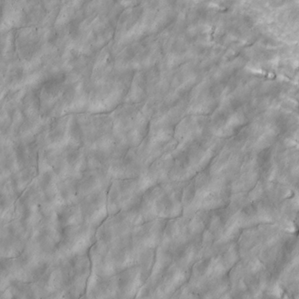
Label: non_frost